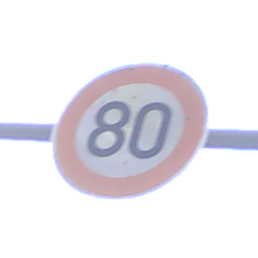
Verkehrszeichen: Geschwindigkeit80
Umgebung: Outdoor, Suburban
Tageszeit: MorningAfternoon
Wetter: PartlyCloudy
Licht: Natural
Jahreszeit: NotSpecified
Kontrast: MediumContrast